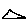
Label: triangle